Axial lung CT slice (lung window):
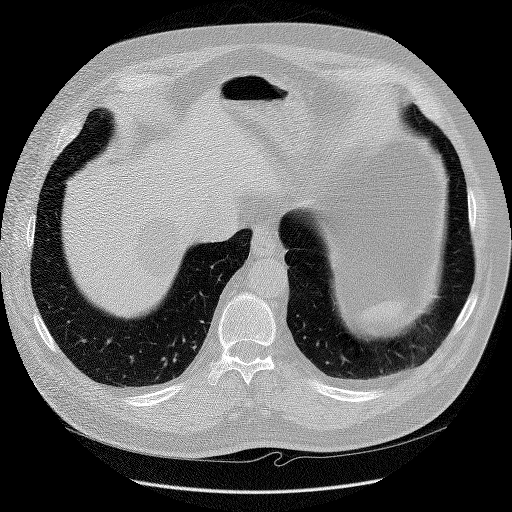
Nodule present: no